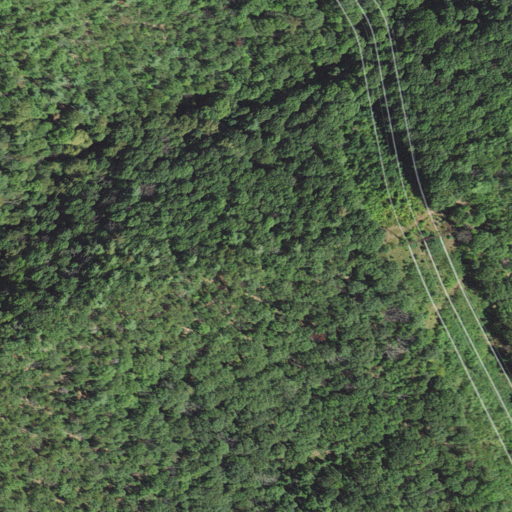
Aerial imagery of ridge(s) in Virginia named Locust Ridge containing deciduous forest and mixed forest